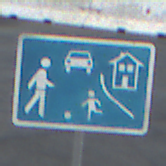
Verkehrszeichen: BeginnVerkehrsberuhigterBereich
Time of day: MorningAfternoon
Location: Outdoor (RoadRail)
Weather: PartlyCloudy
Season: NotSpecified
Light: Natural